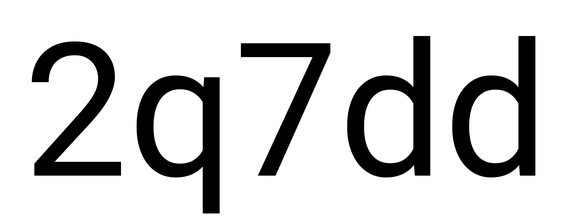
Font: Roboto_Regular